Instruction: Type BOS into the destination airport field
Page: home
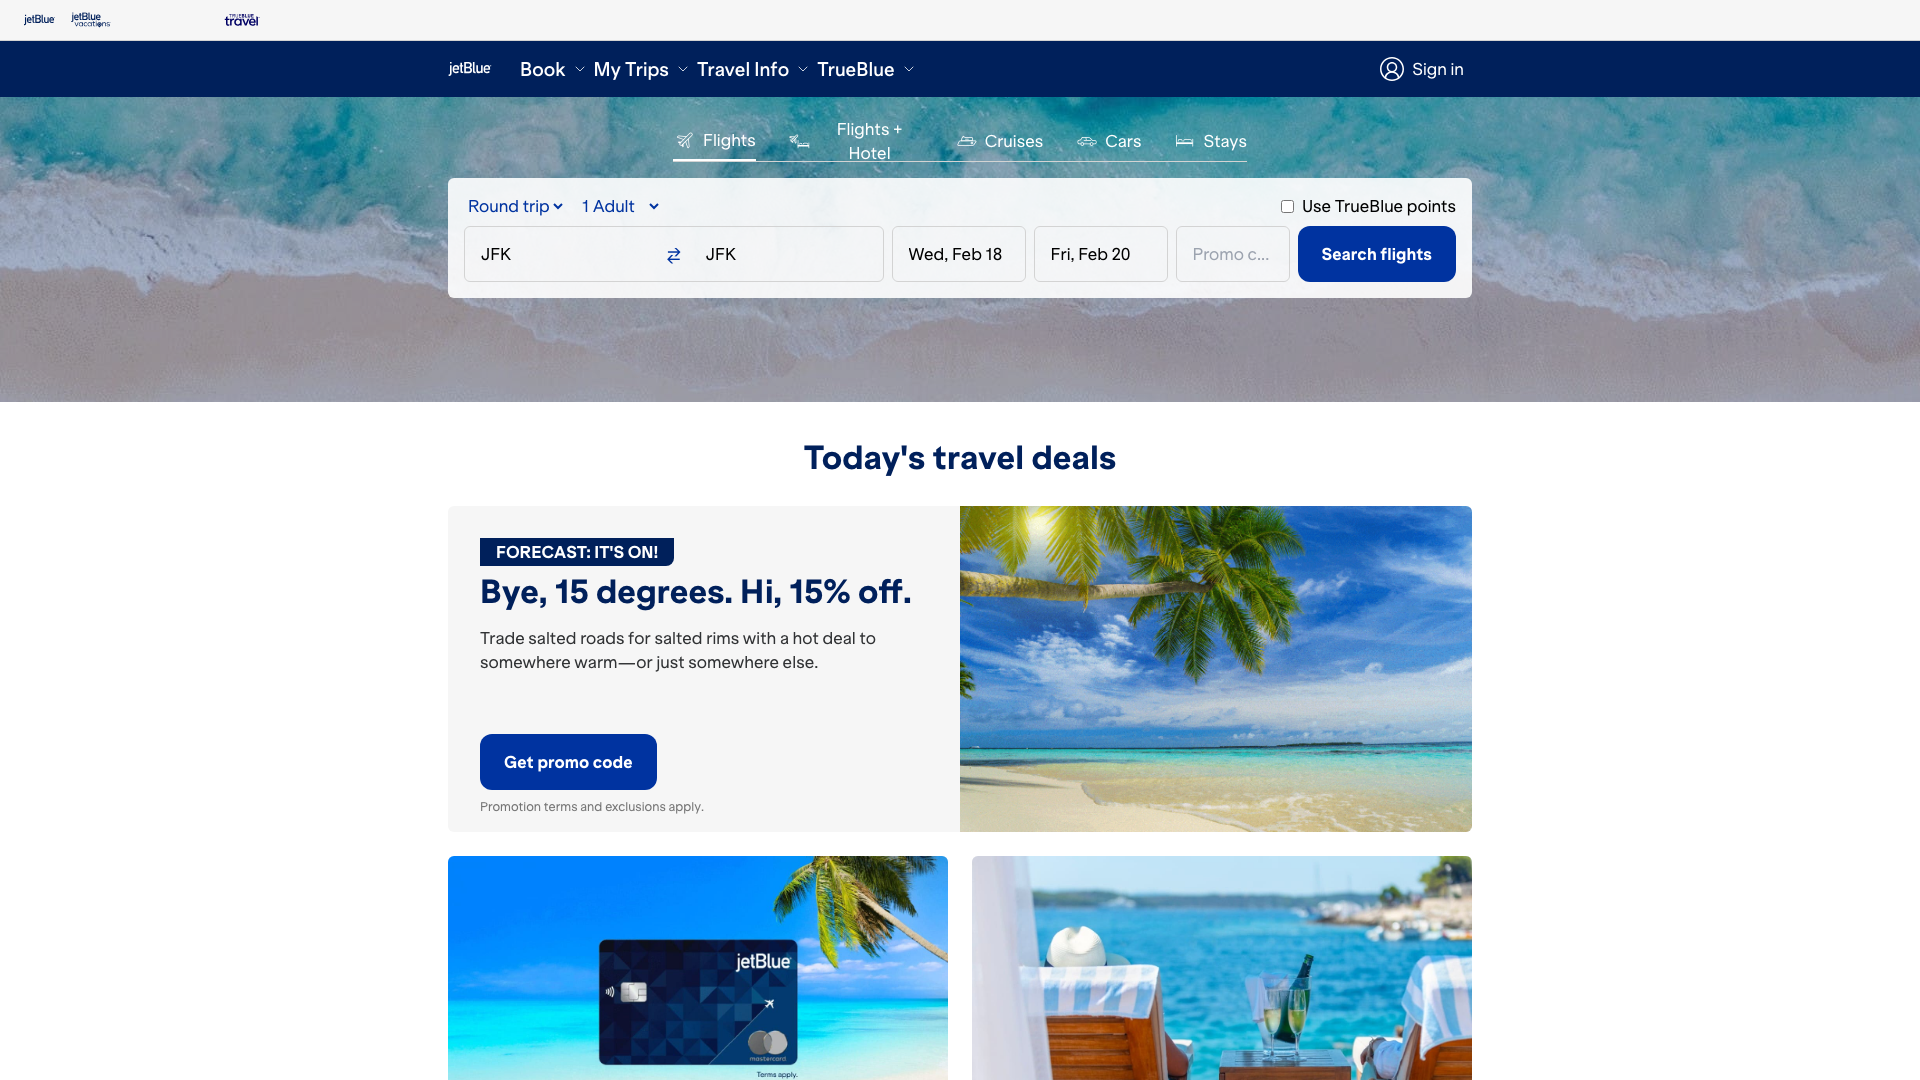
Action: type